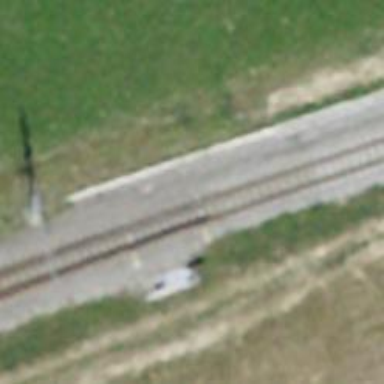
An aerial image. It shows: Railway switch.